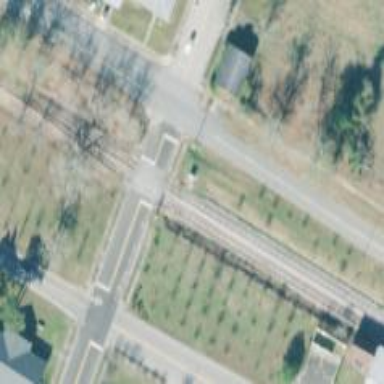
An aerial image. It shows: Level crossing along the railway.